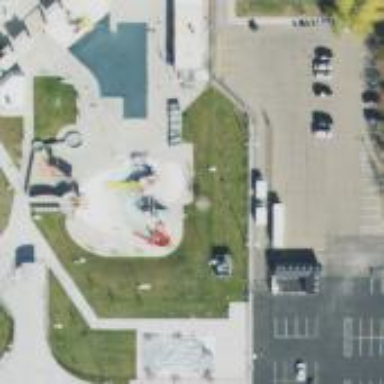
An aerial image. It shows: Water slide attraction.